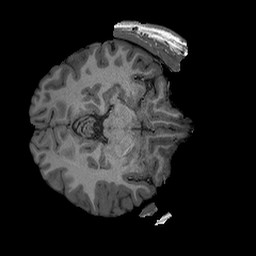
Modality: T1w
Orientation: axial
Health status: healthy